Question: I have a local device that has an android version 4.1. When I'm start running my app with my real device its show ????? like the image below. But when I connected it to other computer it works fine. So I guess my adb has the problem because my device work fine in other computer. Here are the list that I tried.
'''
1. Uncheck and Check usb debugging in my phone.
2.adb kill-server
sudo adb start-server
adb devices
'''
Note: I'm using Linux Ubuntu.
I tried other devices(Samsung Galaxy) and it works fine.
Any thoughts will be highly appreciated.
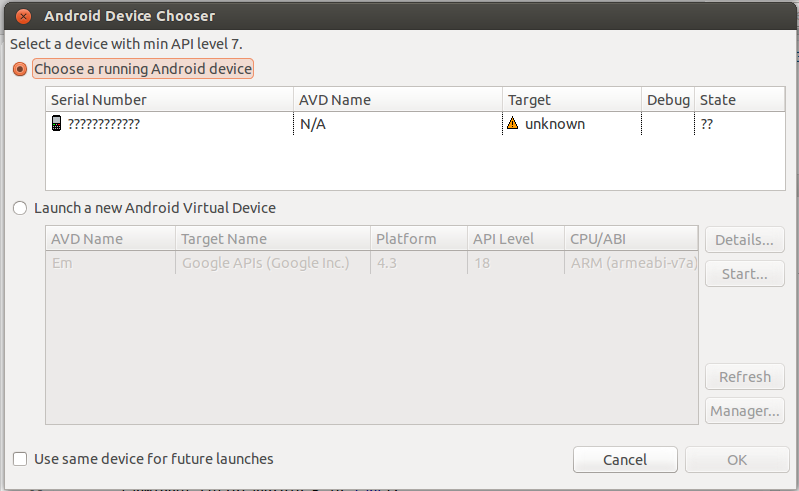
Answer: You need to add vendor ID to android.rules file.
Please follow this link to know about particular vendor id & how to do this.
'''
http://developer.android.com/tools/device.html
'''